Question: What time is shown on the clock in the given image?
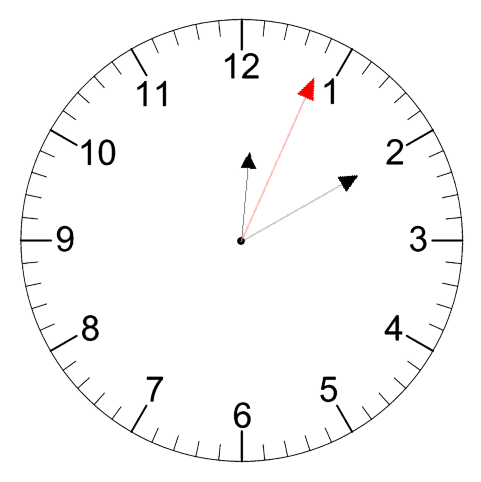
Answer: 12:10:04